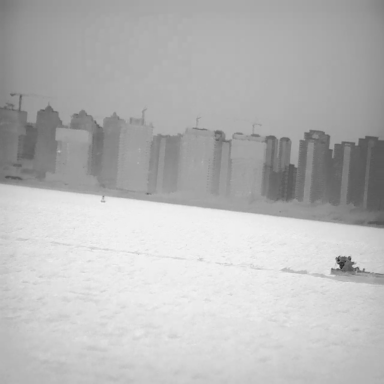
There are two bulk_carriers in the infrared image.